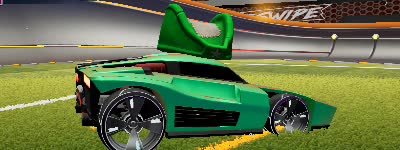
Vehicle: breakout